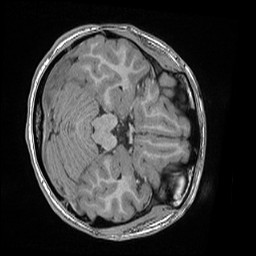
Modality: T1w
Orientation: axial
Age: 15
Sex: female
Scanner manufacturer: siemens
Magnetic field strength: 1.5 T
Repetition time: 2.04 s
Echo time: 0.00308 s